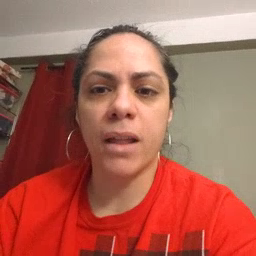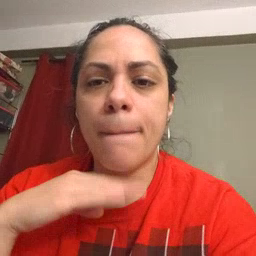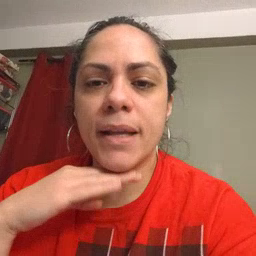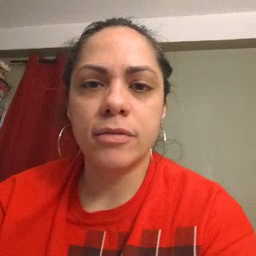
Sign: pig